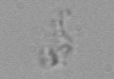
Label: detritus